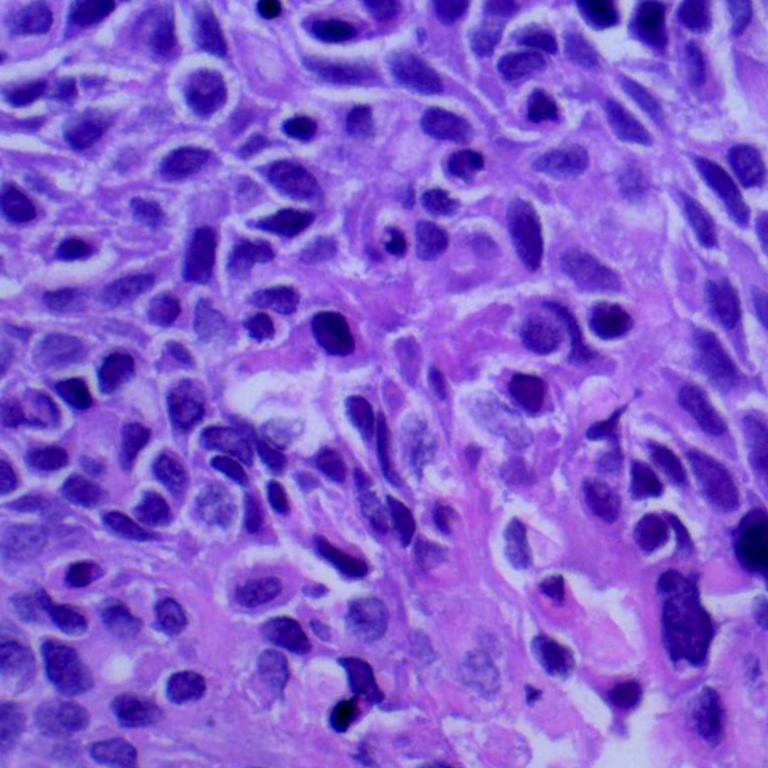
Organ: lung
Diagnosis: squamous carcinomas